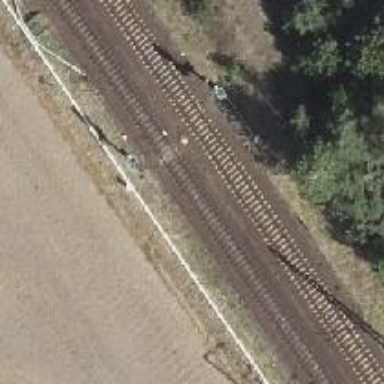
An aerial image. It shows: Railway signal.